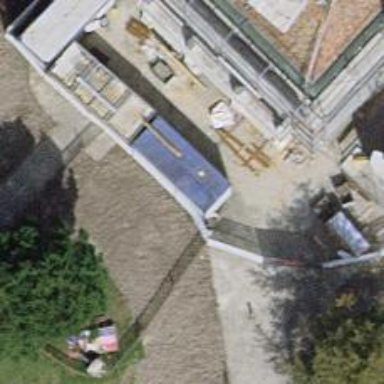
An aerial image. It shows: Bench for seating.